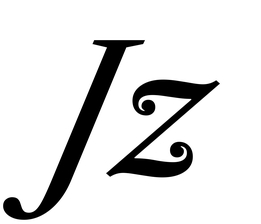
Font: LibreCaslonText-Italic_Italic